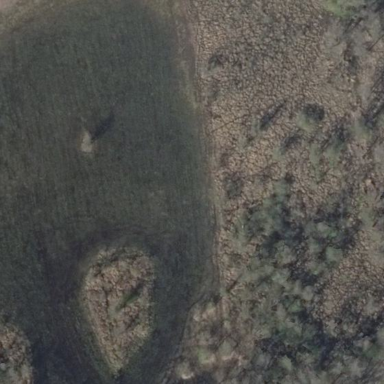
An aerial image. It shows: Wet meadow in wetland area.